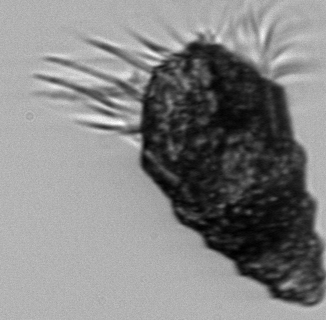
Label: Laboea_strobila